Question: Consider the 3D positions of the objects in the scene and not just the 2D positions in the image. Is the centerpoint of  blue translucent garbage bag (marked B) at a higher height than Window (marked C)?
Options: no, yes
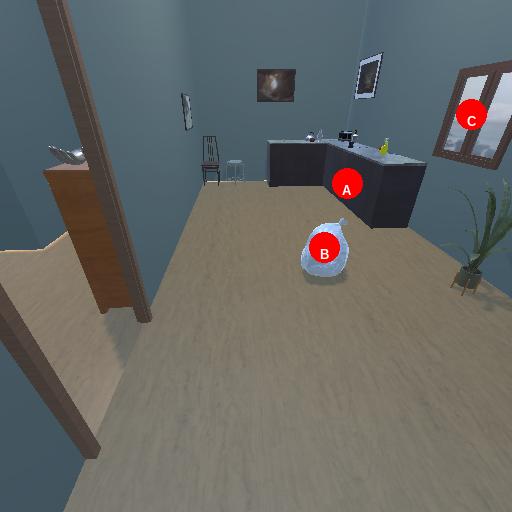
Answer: no